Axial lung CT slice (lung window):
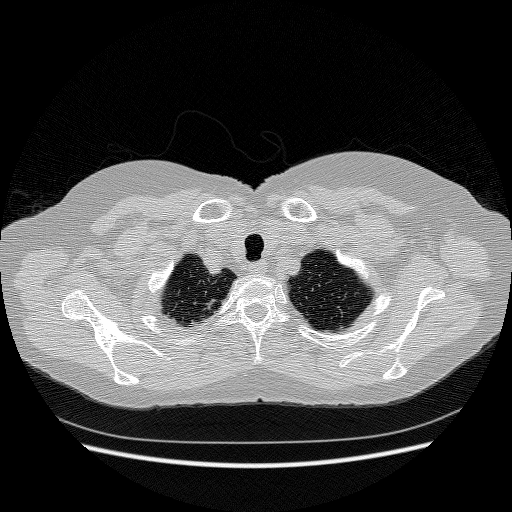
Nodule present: no